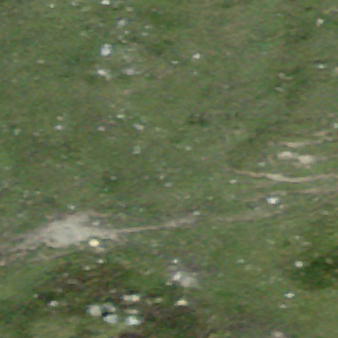
Label: other